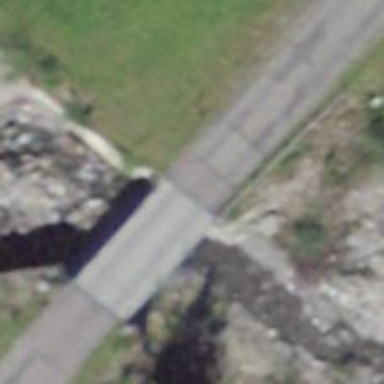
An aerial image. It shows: Unclassified road with bridge.